Field crop: tomato
Growth stage: 2
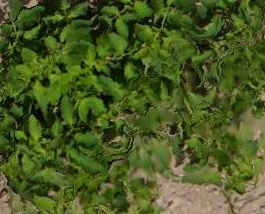
Species: tomato